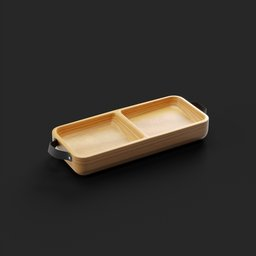
Label: tools